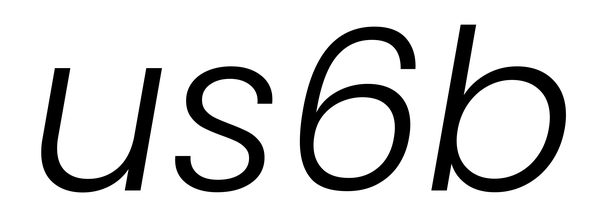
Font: Poppins-LightItalic